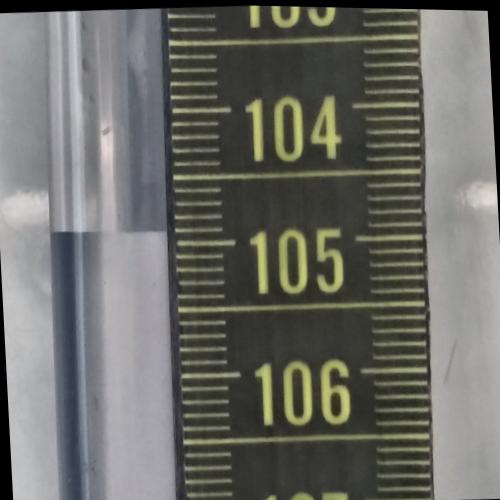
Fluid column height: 104.9 cm